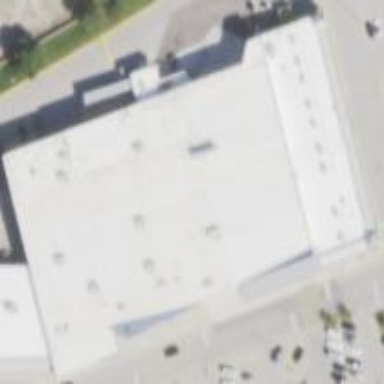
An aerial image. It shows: Retail building.